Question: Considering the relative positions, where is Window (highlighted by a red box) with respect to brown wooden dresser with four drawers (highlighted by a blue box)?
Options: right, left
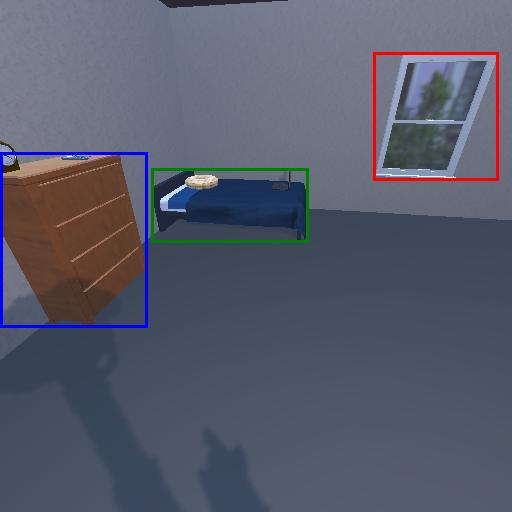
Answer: right